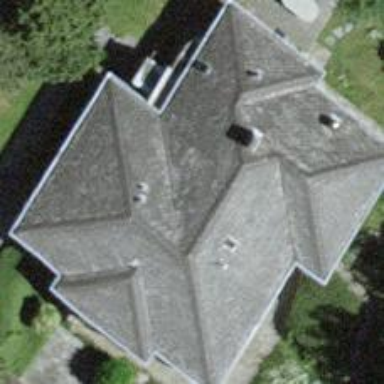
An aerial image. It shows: Residential building.